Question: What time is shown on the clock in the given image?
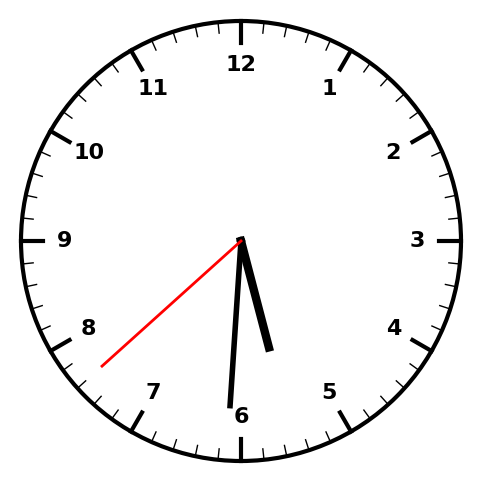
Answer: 05:30:38